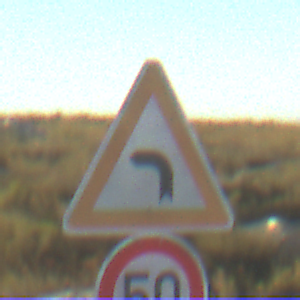
Verkehrszeichen: KurveLinks
Zusatzzeichen unten: Geschwindigkeit50
Umgebung: Outdoor, Nature
Tageszeit: SunriseSunset
Wetter: PartlyCloudy
Licht: Natural
Jahreszeit: NotSpecified
Kontrast: HighContrast